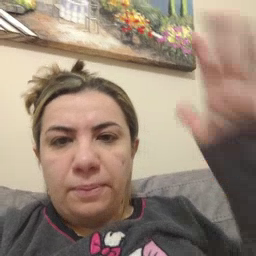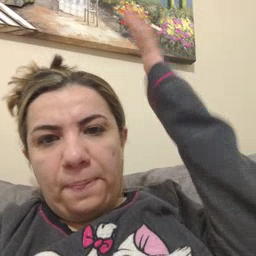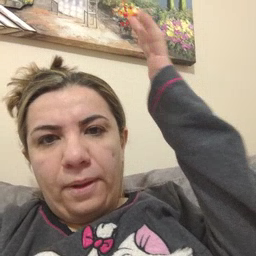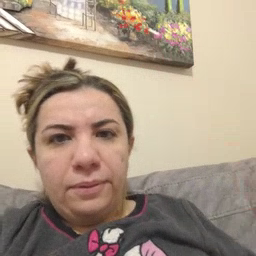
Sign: tree